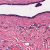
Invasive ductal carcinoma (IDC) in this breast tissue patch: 0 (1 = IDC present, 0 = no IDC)